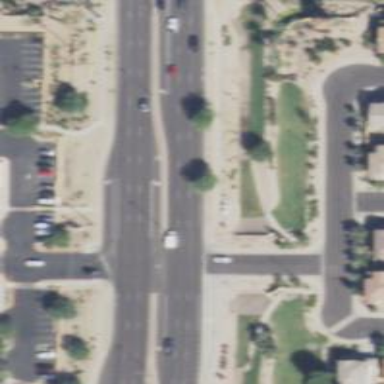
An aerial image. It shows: Secondary road with asphalt surface.